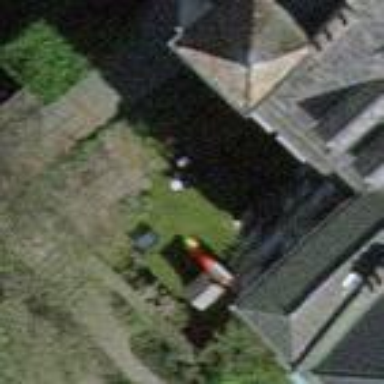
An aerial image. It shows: Garden enclosed by fence.